Field crop: maize
Growth stage: 2
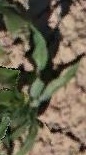
Species: maize